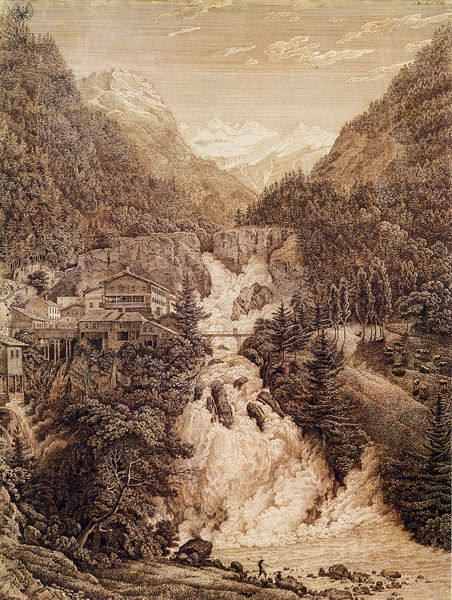
Titel: Der Wasserfall bei Gastein
Künstler: Karl Friedrich Schinkel
Standort: Berlin
Institution: Alte Nationalgalerie
Schlagwörter: baum, berg, dunkel, feder, felsen, gemälde, himmel, mann, wasser, wolken, bäume, fluss, landschaft, ufer, braun, fenster, grau, hell, stützen, zeichnung, dach, eis, gebäude, haus, schnee, weg, wolke, mensch, stein, steine, bach, häuser, natur, stamm, brücke, gewässer, hütte, tal, wald, wasserfall, anhöhe, gischt, wellen, abhang, berge, fels, gebirge, gipfel, dorf, hochgebirge, lawine, schlucht, steil, hof, sepia, strom, stromschnellen, sturzbach, tannen, flut, gewalt, steg, wild, white, window, black, gouache, grey, painting, windows, picture, print, brown, wooden, bergdorf, alpen, lichtung, druck, schraffur, stich, fichte, laubbaum, stelzen, tanne, wood, cloud, clouds, man, rock, rocks, sky, tree, fall, building, hill, hills, house, lake, landscape, mountain, mountains, nature, see, water, waves, german, houses, roof, trees, village, fichten, felsbrocken, nadelwald, boy, zentrum, snow, america, forest, grass, light, river, stream, bushes, path, road, drawing, kupferstich, black and white, wilderness, animals, etching, monochrome, sketch, koch, foam, klamm, schneegipfel, scene, bridge, town, strömen, person, sunny, valley, federzeichnung, city, leaves, draft, buildings, factory, kraftwerk, tint, engraving, pencil, animal, american, cabin, mill, timber, slope, steep, gewaltig, fish, beautiful, calm, figure, outdoors, asian, sheep, fishing, bäme, japan, feld, holz, wallend, waterfall, outdoor, plate, wallen, stones, pines, indian, treed, angle, stau, pole, woods, vista, wassserfall, wassefall, ort, spear, hunter, balken, wiese, rapids, dam, scenery, greenery, conifers, stilts, chalet, ridge, #wald, cascade, creek, rapid, balck, flood, switserland, deep, moutain, jungle, tone, scenic, whitewater, lodge, buildig, pine tree, #äste, rod, falls, fal, woord, apls, rushing, vally, flash flood, yosmite, avalance, avalanche, cataract, chataeu, catarct